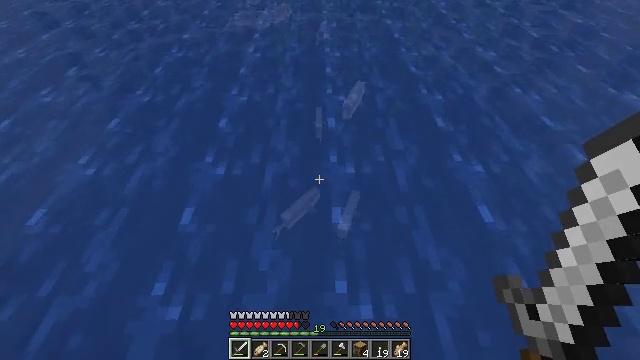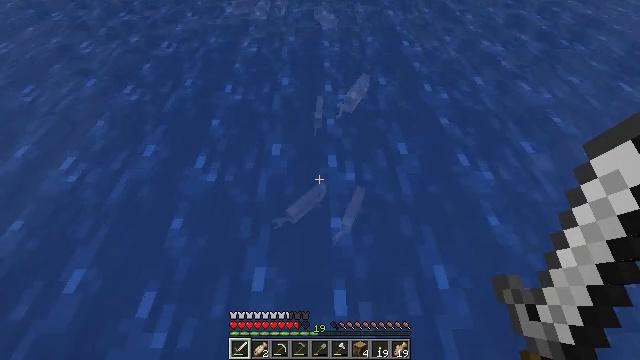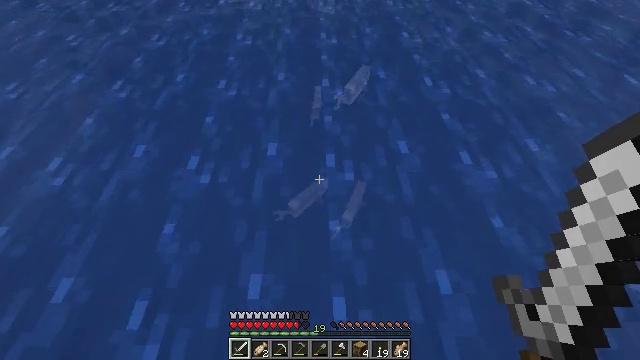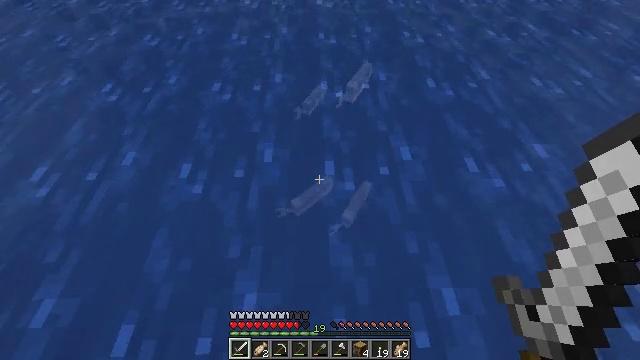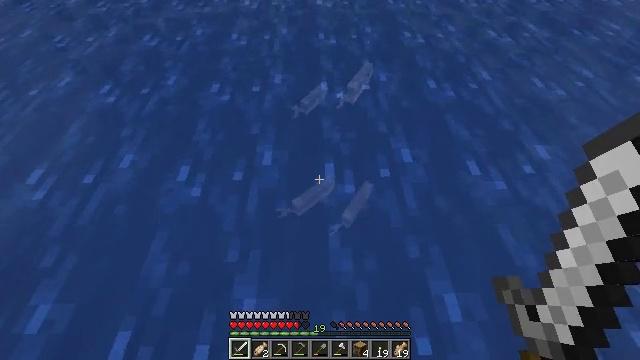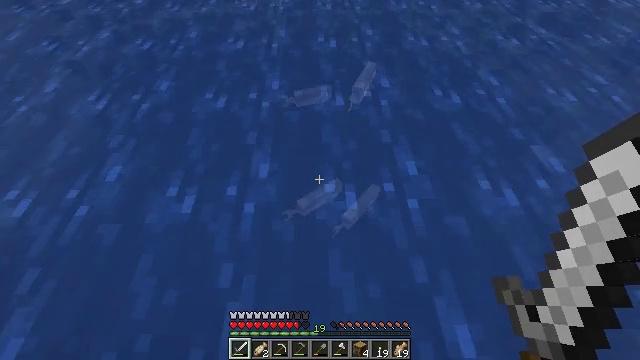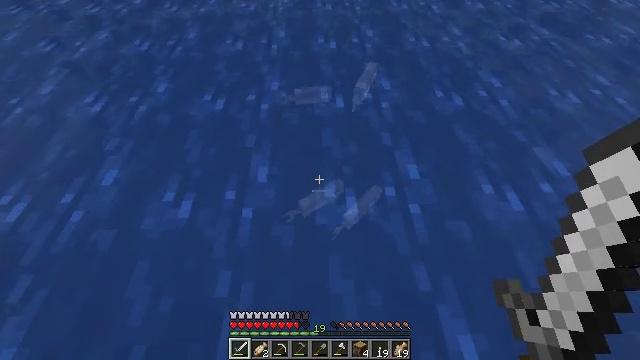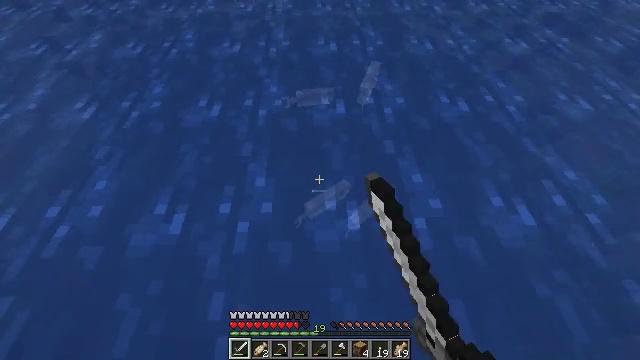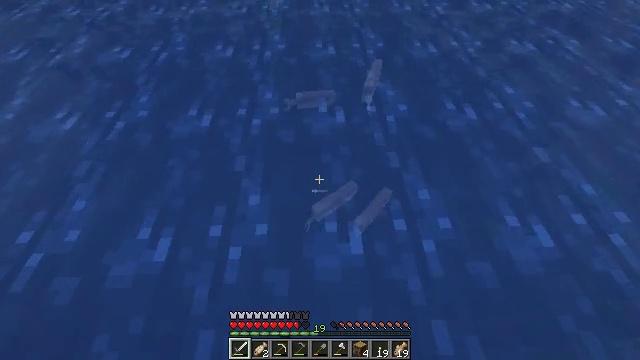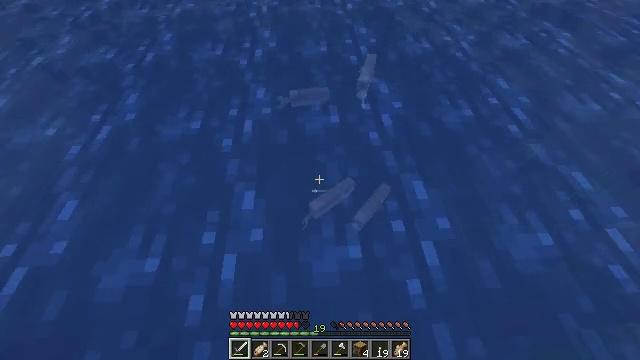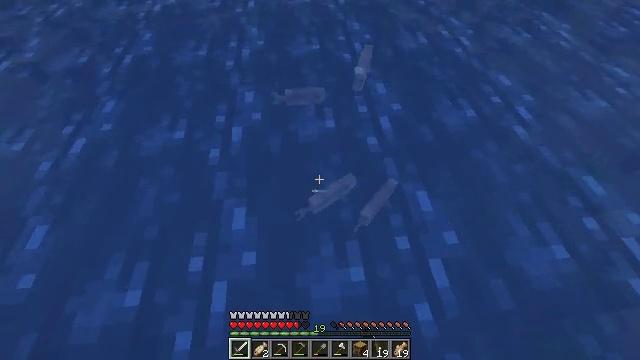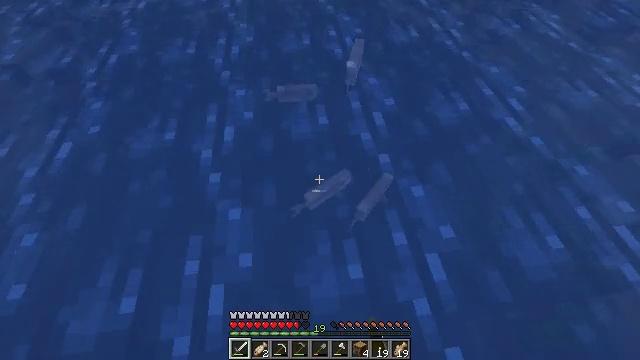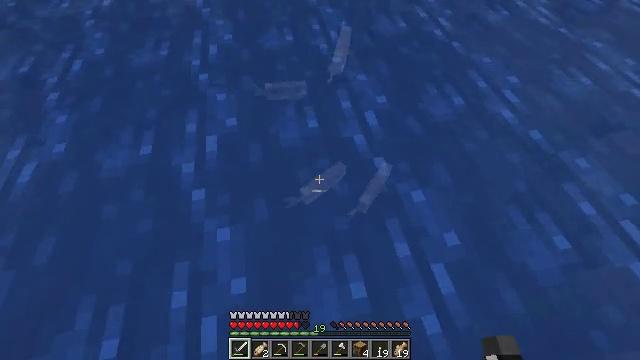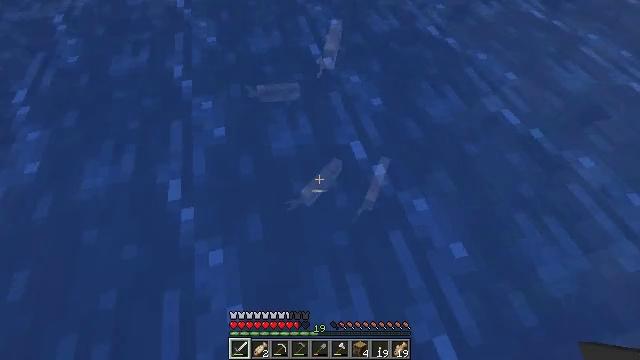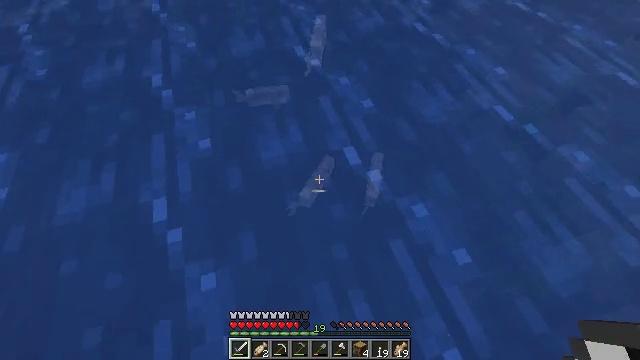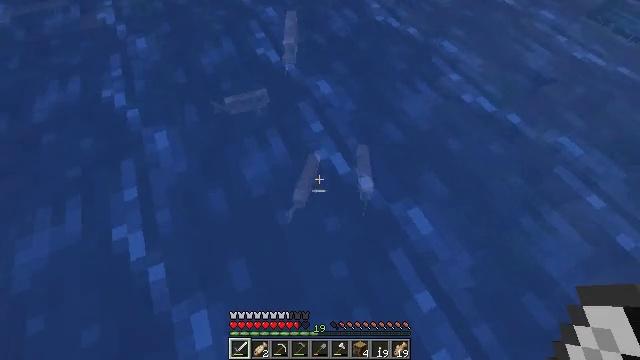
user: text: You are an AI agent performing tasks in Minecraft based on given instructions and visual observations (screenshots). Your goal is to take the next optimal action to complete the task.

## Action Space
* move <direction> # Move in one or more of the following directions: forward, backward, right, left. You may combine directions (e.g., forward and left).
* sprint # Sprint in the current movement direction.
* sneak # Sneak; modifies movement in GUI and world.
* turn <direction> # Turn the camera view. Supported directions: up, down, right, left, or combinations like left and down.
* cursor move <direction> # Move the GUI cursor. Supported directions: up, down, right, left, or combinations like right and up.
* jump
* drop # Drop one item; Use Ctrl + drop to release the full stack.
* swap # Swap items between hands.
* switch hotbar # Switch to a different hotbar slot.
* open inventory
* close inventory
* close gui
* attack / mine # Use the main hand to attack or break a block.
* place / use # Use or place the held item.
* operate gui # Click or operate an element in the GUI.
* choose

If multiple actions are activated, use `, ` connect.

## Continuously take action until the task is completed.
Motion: motion action
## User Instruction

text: Catch and defeat a cod.
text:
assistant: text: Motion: move forward, turn down
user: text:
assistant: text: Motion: move forward, turn down
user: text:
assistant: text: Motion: move forward
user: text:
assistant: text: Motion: move forward
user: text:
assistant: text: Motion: move forward
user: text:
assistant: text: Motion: move forward, attack / mine
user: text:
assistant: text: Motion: move forward, attack / mine
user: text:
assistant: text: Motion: move forward, attack / mine
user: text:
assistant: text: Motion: move forward, turn right, attack / mine
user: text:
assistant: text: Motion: move forward, turn right and down
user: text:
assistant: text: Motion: move forward, turn right
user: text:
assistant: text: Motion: move forward, turn right and down
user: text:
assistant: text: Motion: move forward, turn right
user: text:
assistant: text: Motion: move forward, turn right
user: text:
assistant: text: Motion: move forward, turn right
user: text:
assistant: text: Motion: move forward, turn right
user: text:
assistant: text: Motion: move forward, turn right
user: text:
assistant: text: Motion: move forward
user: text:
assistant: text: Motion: move forward
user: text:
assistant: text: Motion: move forward
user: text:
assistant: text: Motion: move forward
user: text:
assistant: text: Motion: move forward
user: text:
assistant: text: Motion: move forward, turn left
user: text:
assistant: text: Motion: move forward, turn left
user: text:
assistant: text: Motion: move forward, turn left, attack / mine
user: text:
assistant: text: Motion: move forward, attack / mine
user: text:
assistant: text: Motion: move forward, attack / mine
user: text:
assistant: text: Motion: move forward
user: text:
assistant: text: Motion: move forward
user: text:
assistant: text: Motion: move forward